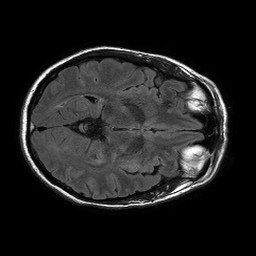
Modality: FLAIR
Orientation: axial
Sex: male
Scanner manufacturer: philips
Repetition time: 11 s
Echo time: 0.125 s